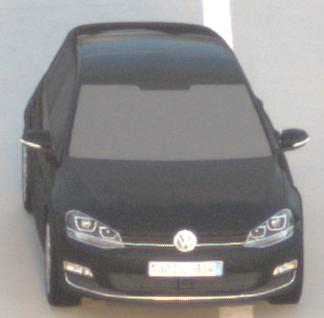
Make: VW
Model: Golf 1.2 TSI BMT
Detailed model: Golf (VII)
Model produced from: 2012/11
Model produced until: 2014/05
Doors: 3
Color: black
Road condition: dry road
Daytime: sunrise or sunset
Contrast: low contrast